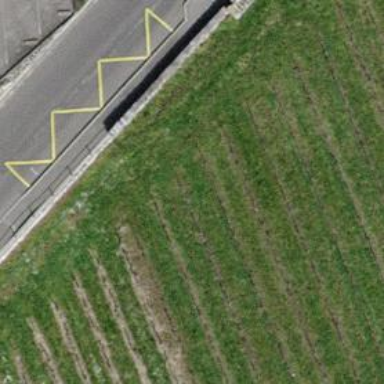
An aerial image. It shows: Bus stop along the road.